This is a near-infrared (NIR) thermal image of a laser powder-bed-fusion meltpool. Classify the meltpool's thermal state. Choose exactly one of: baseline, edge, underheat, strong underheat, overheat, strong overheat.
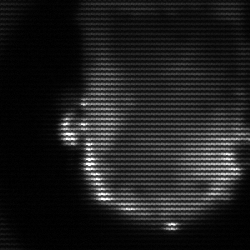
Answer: baseline